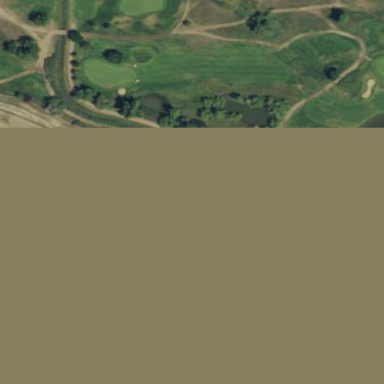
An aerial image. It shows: Golf course.